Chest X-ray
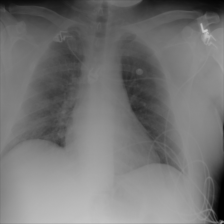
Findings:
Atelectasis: negative
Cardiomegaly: negative
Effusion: negative
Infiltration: negative
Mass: negative
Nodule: negative
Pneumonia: negative
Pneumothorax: negative
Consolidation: negative
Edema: negative
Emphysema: negative
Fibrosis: negative
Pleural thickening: negative
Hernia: negative